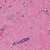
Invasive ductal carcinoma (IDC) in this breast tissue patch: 0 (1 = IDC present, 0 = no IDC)